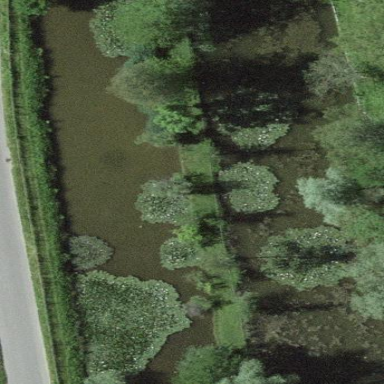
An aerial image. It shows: Peaceful pond surrounded by nature.